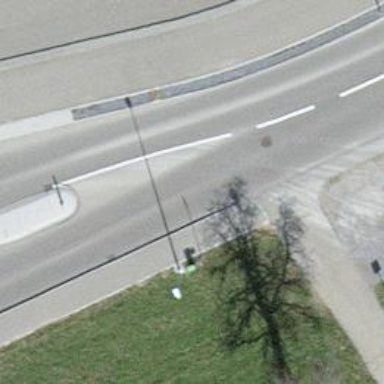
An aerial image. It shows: Asphalt sidewalk along the footway.